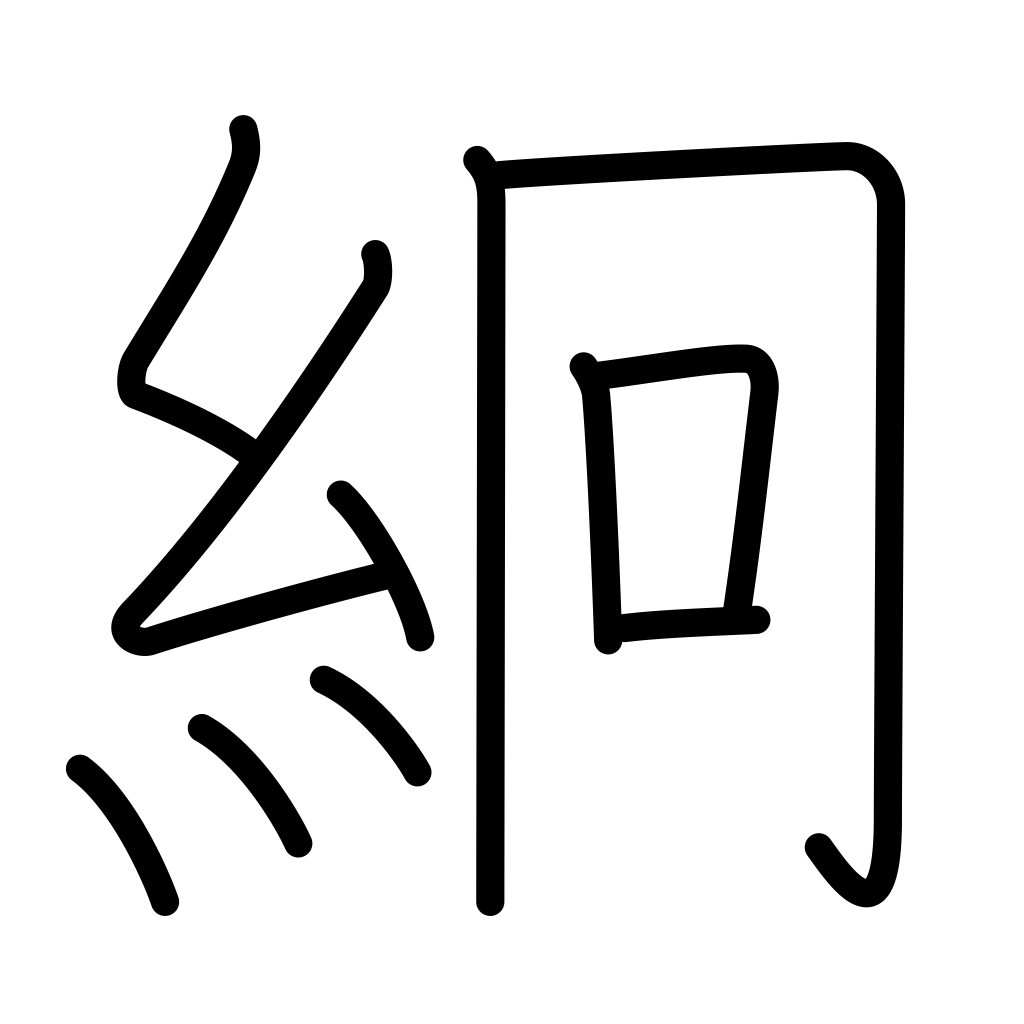
Meaning: thin silk